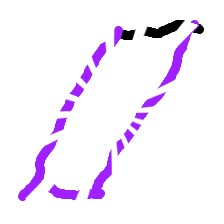
Shape: parallelogram